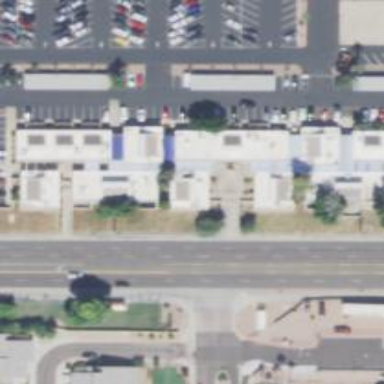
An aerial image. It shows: Healthcare clinic.